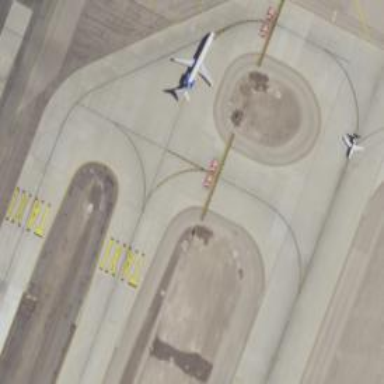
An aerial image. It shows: View of taxiway at the airport.